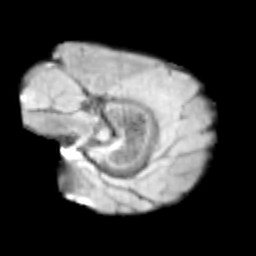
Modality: T2w
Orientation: sagittal
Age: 9
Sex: male
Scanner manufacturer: siemens
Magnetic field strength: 3 T
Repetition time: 3.8 s
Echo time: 0.07 s